如图1是电压为定值的蓄电池，使用该蓄电池时，电流 $I$（单位：A）与电阻 $R$（单位：$\Omega$）是反比例函数关系，它的图象如图2所示，如果以该蓄电池为电源的电器限制电流不超过12A，那么用电器可变电阻 $R$ 应控制的范围是\_\_\_\_\_\_\_\_.

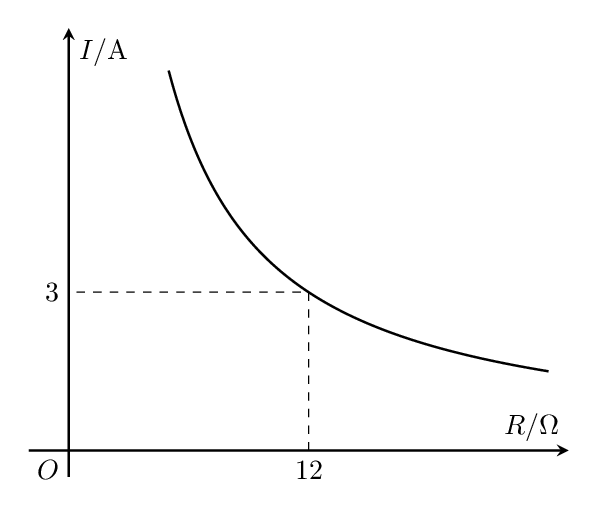
【解答】
\textbf{【答案】} $R \ge 3\Omega$

\textbf{【分析】} 本题主要考查了反比例函数的实际应用，正确求出 $I = \frac{36}{R}$ 是解题的关键。设电流 $I$（单位：A）与电阻 $R$（单位：$\Omega$）是反比例函数关系为 $I = \frac{U}{R}$，利用待定系数法求出 $I = \frac{36}{R}$，再求出当 $I=12\text{A}$，$R=3\Omega$，最后根据反比例函数的增减性进行求解即可.

\textbf{【详解】}
解：设电流 $I$（单位：A）与电阻 $R$（单位：$\Omega$）是反比例函数关系为 $I = \frac{U}{R}$，

把点 $(12, 3)$ 代入 $I = \frac{U}{R}$ 中得，$3 = \frac{U}{12}$，

$\therefore U = 36$，

$\therefore I = \frac{36}{R}$，

当 $I = 12\text{A}$ 时，$12 = \frac{36}{R}$，解得 $R = 3\Omega$，

$\because 36 > 0$，

$\therefore$ 电流 $I$ 随电阻 $R$ 的增大而减小，

$\therefore$ 限制电流不能超过 $12\text{A}$，那么用电器可变电阻 $R$ 应控制的范围是 $R \ge 3\Omega$，

故答案为：$R \ge 3\Omega$.